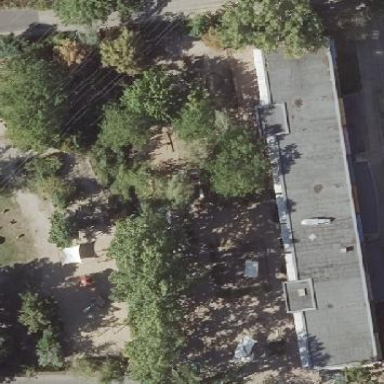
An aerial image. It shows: Kindergarten.